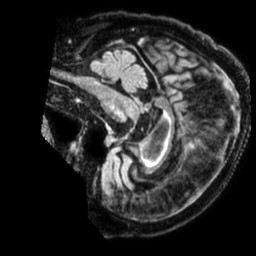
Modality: FLAIR
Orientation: sagittal
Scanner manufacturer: philips
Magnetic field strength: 1.5 T
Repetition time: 4.8 s
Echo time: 0.3436 s